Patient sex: M
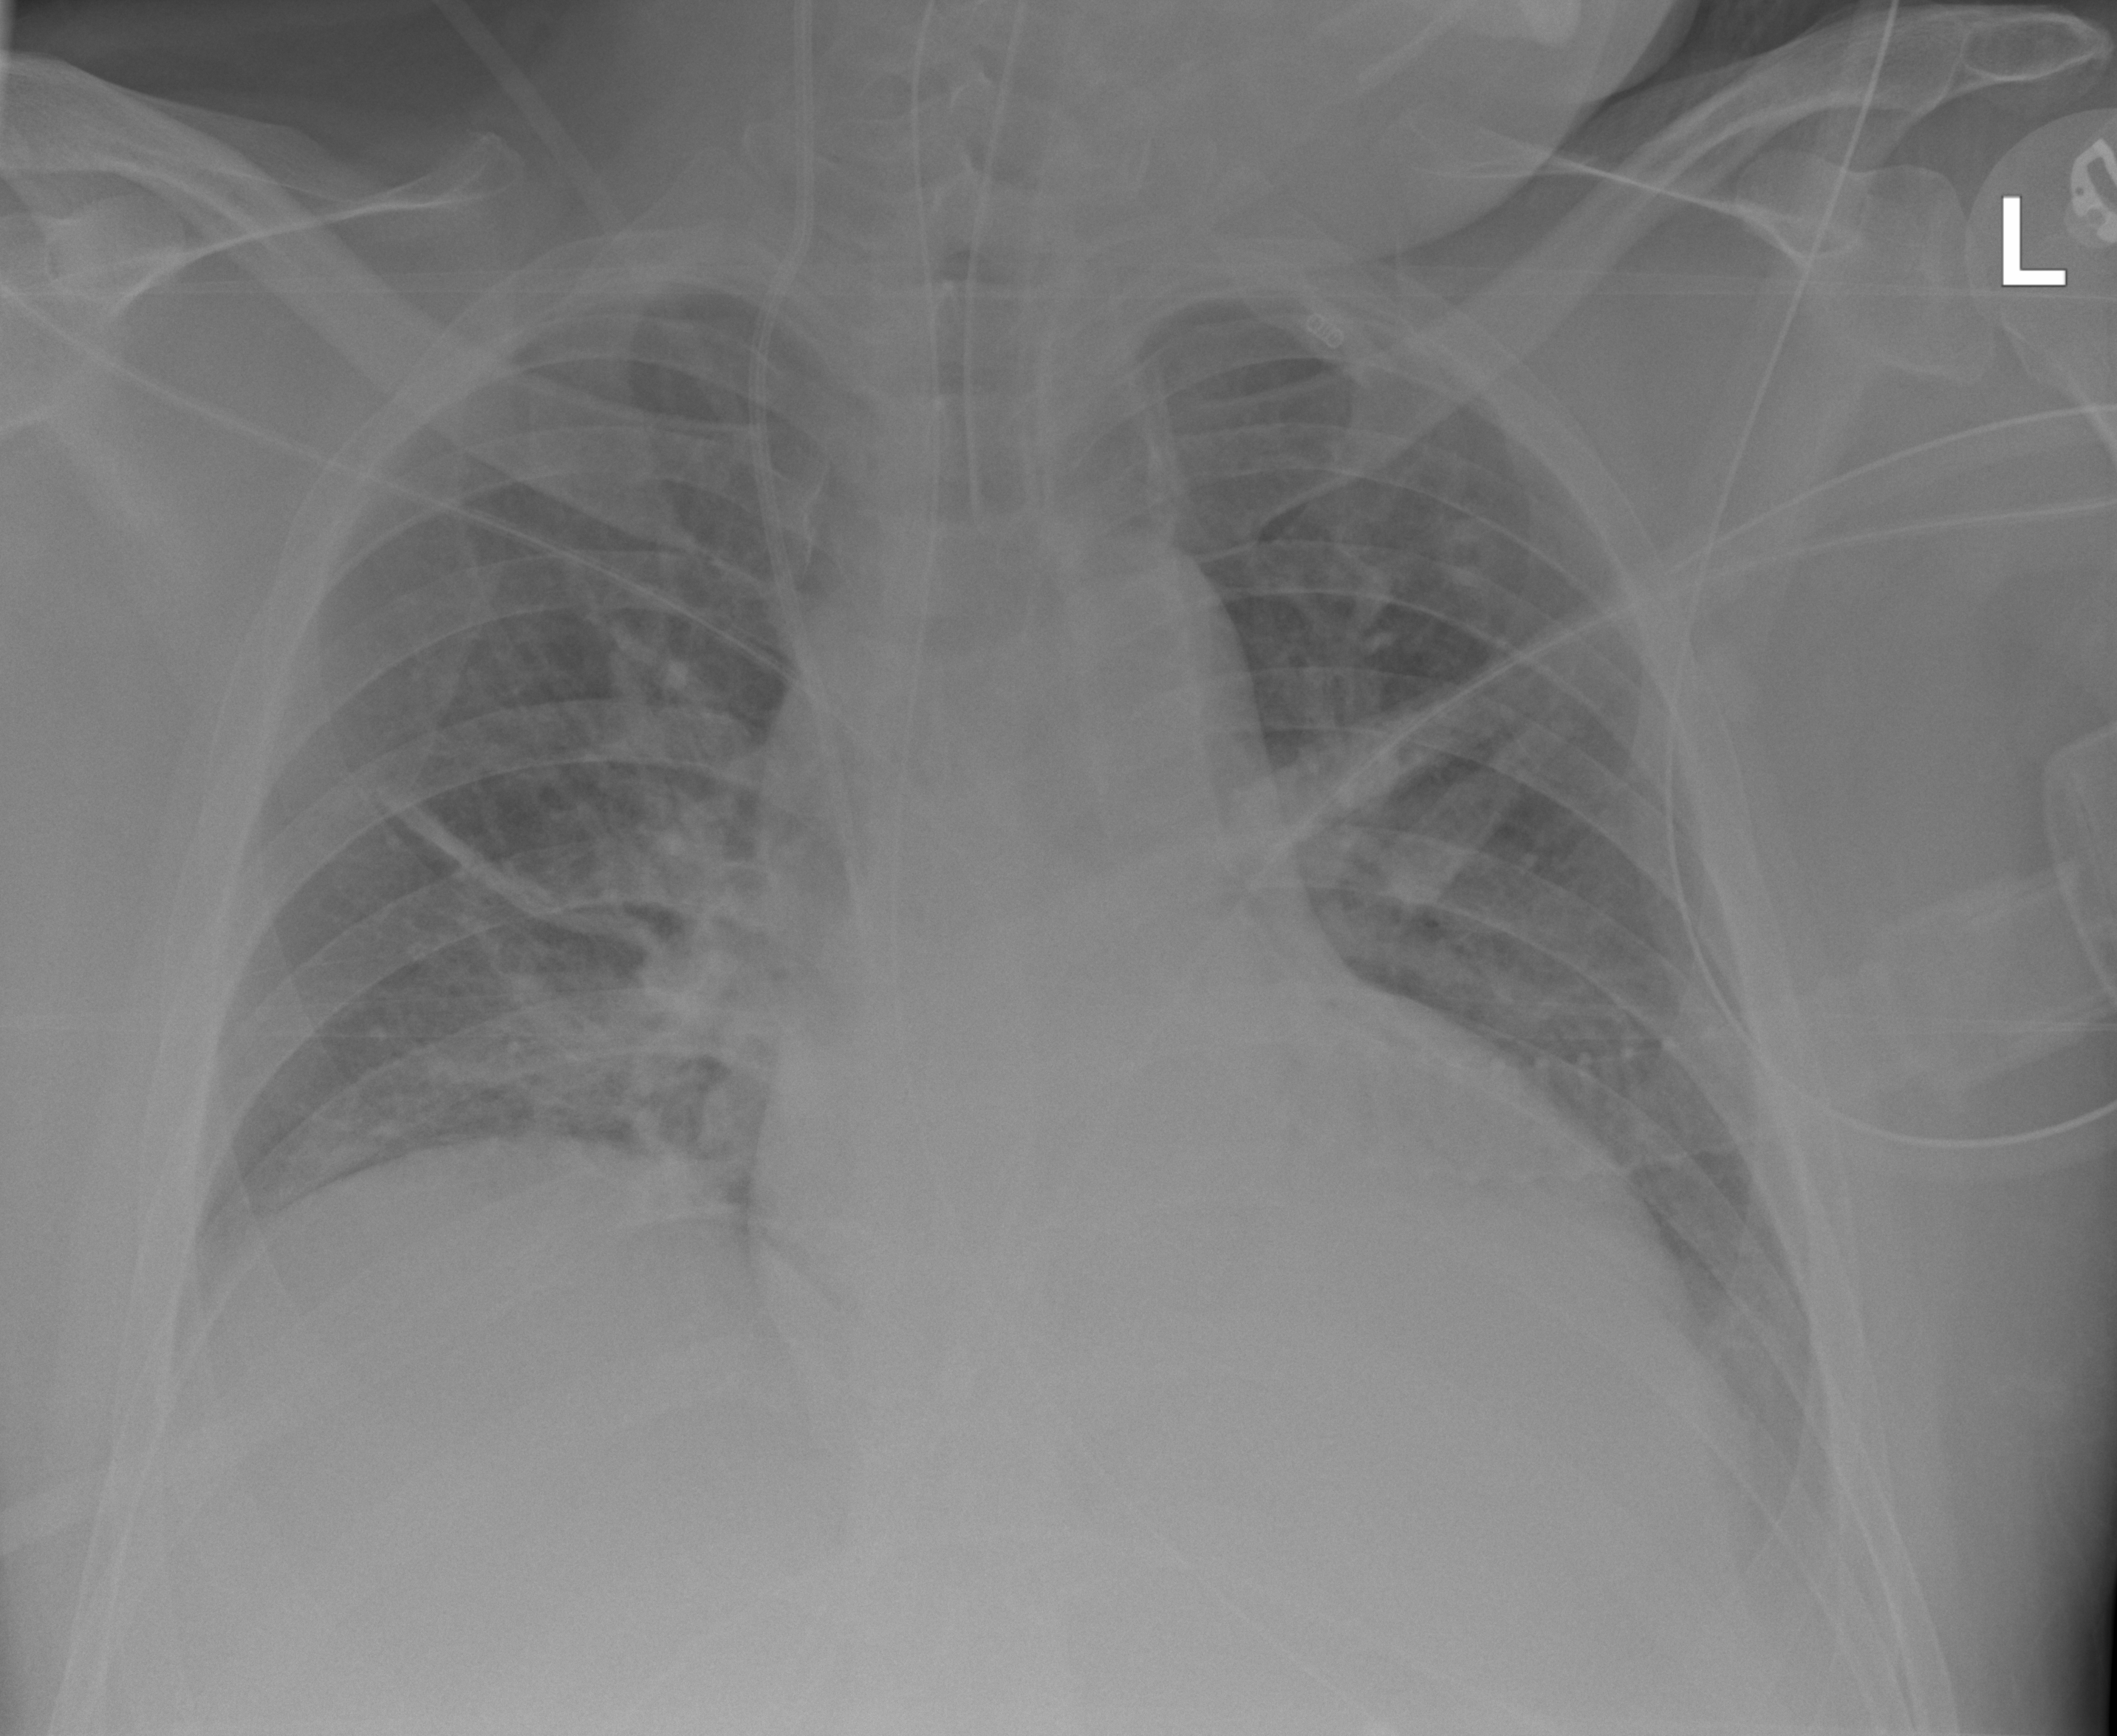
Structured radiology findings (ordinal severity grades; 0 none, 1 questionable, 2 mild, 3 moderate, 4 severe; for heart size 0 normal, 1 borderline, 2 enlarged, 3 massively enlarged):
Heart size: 0
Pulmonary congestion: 2
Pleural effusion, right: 0
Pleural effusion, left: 2
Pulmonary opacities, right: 2
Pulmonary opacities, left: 0
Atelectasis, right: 2
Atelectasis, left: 0